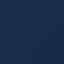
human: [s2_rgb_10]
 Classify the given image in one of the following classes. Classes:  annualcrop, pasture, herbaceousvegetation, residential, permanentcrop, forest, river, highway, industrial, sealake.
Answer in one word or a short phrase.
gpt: SeaLake